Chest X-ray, PA view. Patient: 73 years old, sex M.
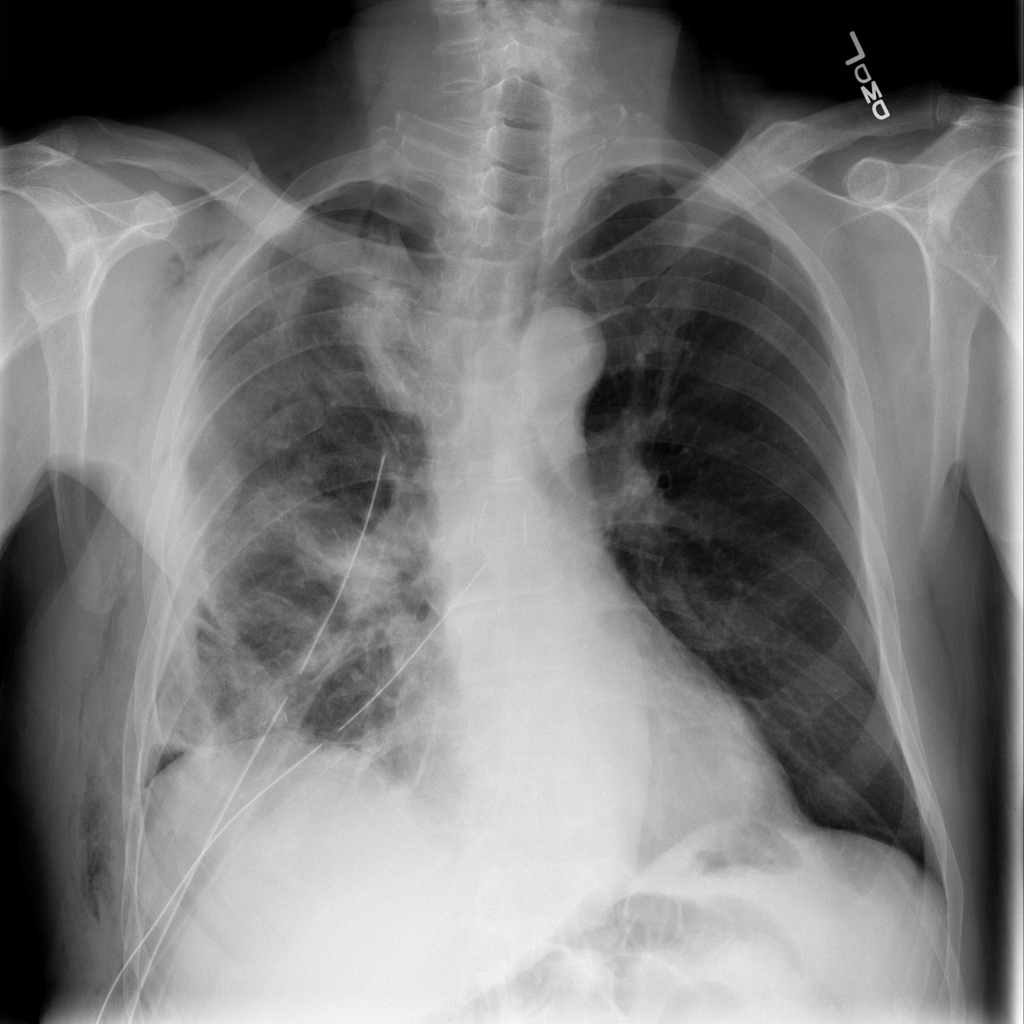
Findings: Atelectasis, Emphysema, Pneumothorax